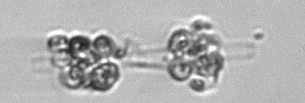
Label: Leptocylindrus_mediterraneus